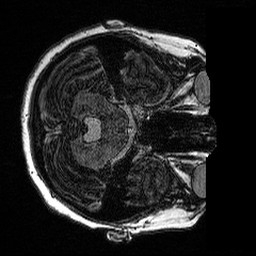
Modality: MP2RAGE
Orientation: axial
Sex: female
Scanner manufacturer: siemens
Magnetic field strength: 3 T
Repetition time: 5 s
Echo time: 0.00292 s